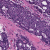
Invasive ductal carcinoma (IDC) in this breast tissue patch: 1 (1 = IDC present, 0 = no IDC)